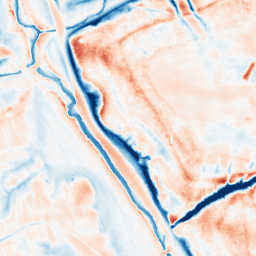
Category: edge_preserving
Decomposition family: guided
Decomposition parameters: radius: 8
eps: 0.1
Upsampling method: regularized
Upsampling parameters: scale: 2
lambda_reg: 0.001
Upsampling scale: 2